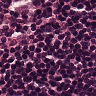
Metastatic tissue present: no